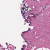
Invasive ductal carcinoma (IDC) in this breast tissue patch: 0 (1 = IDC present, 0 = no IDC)